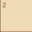
Piece: xx